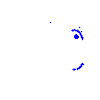
Particle: pion